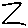
Label: zigzag